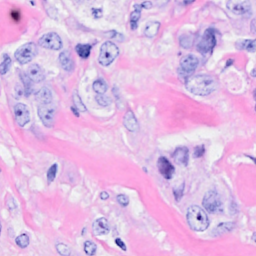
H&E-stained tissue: Breast